Field crop: maize
Growth stage: 2
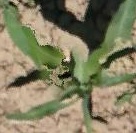
Species: maize